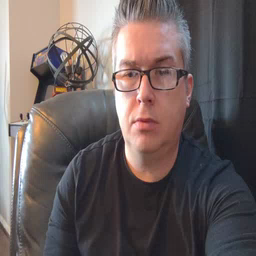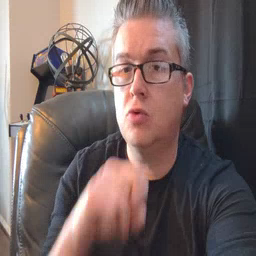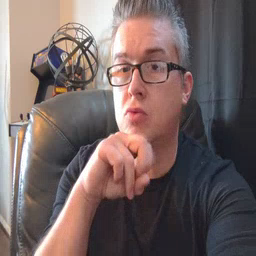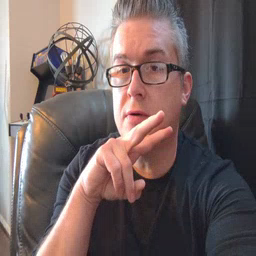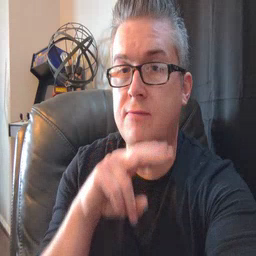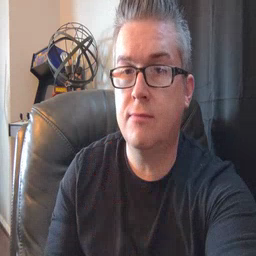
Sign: frog